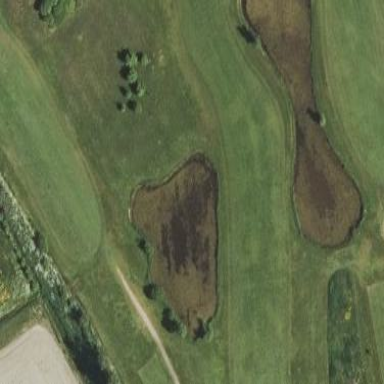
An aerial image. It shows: Golf fairway surrounded by grass.